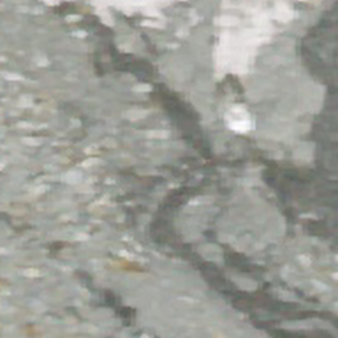
Label: other